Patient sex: F
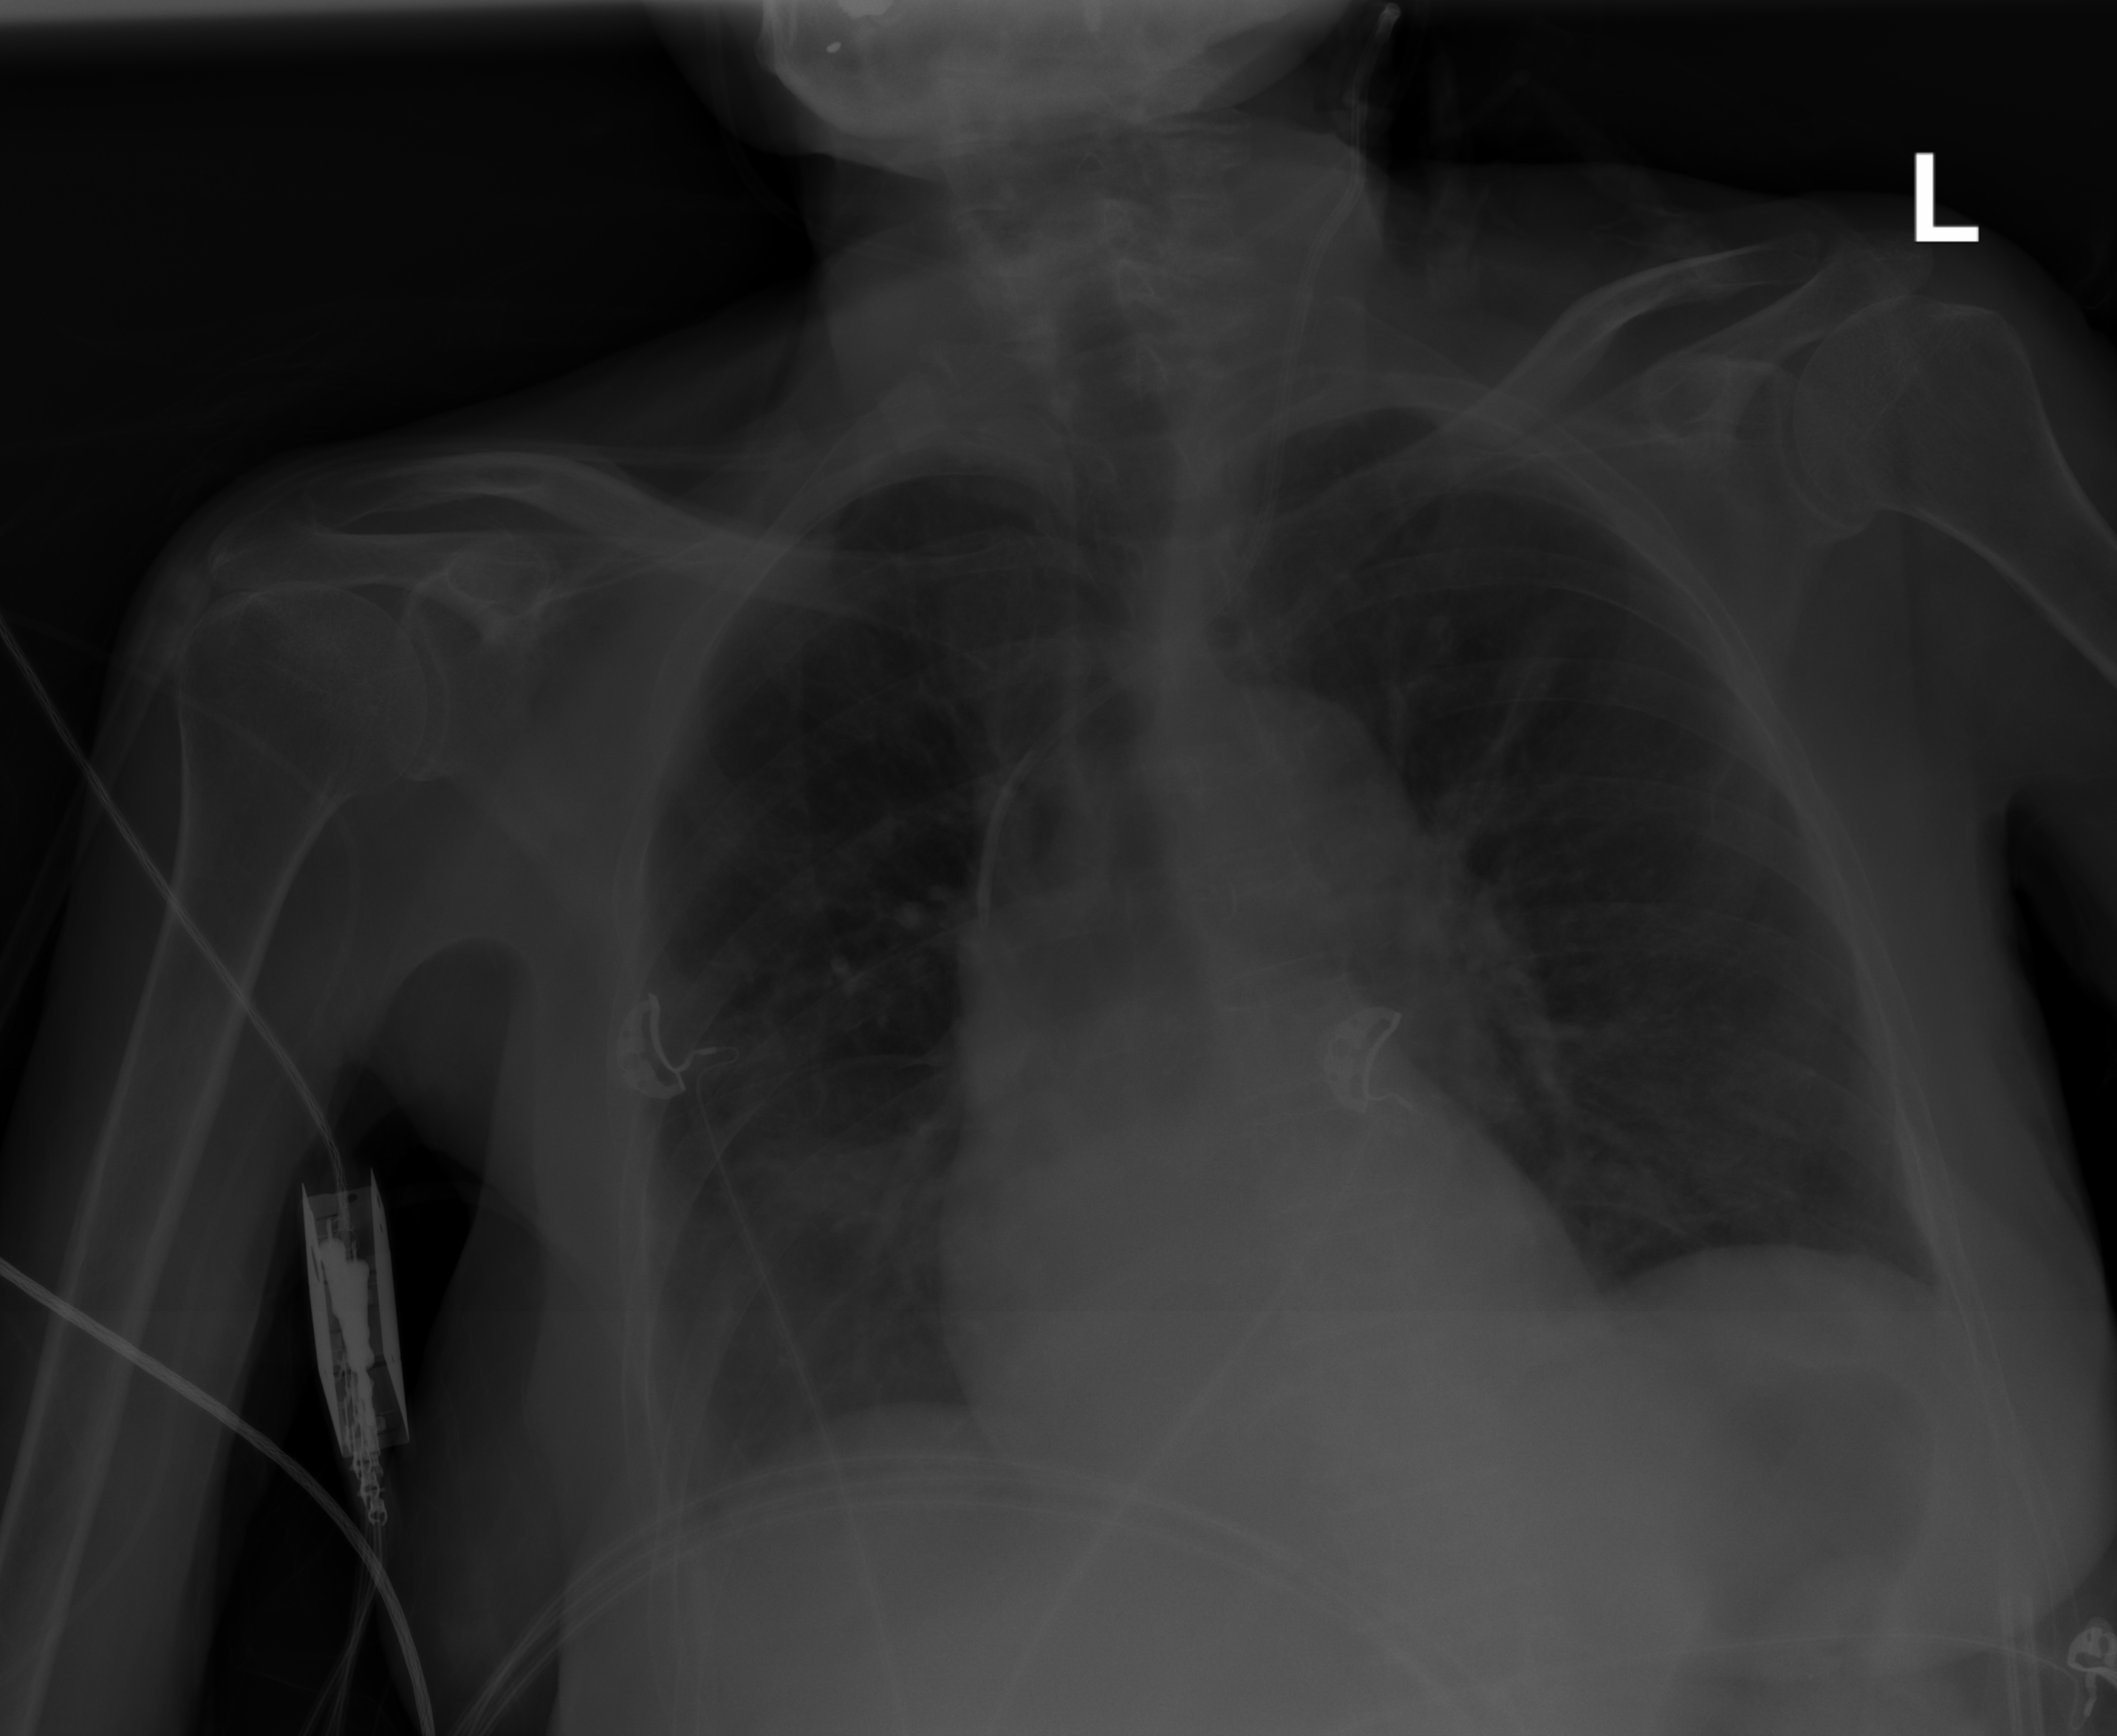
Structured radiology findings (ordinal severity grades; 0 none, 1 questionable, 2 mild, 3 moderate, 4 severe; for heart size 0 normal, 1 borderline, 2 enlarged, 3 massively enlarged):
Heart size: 0
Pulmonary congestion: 0
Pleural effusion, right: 2
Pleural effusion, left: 0
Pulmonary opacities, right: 0
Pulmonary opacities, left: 0
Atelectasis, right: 2
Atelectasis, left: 2